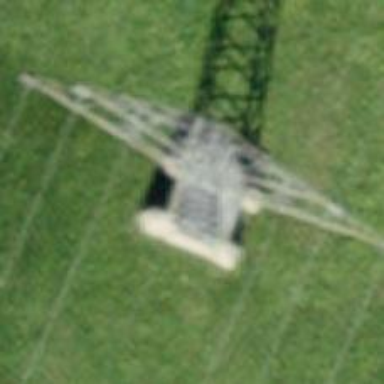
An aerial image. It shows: Lattice structure tower.